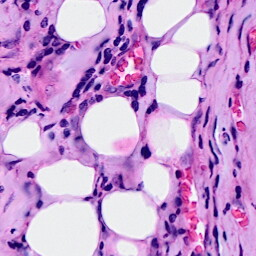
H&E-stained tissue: Breast